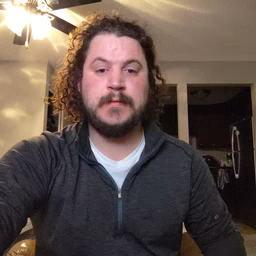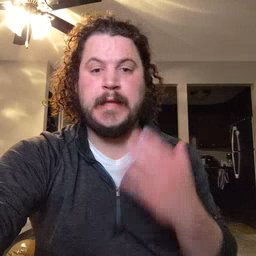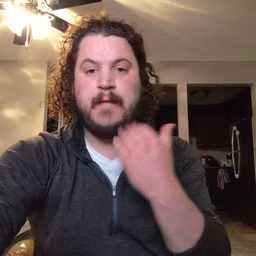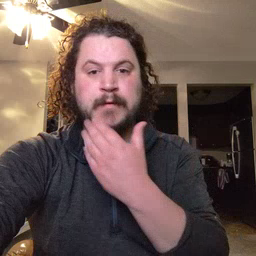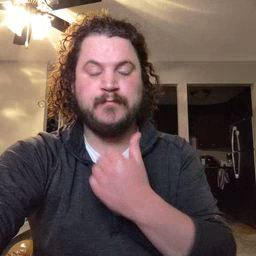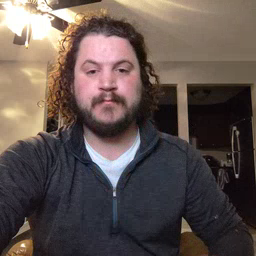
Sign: napkin